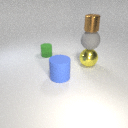
large gray rubber sphere below small brown metal cylinder